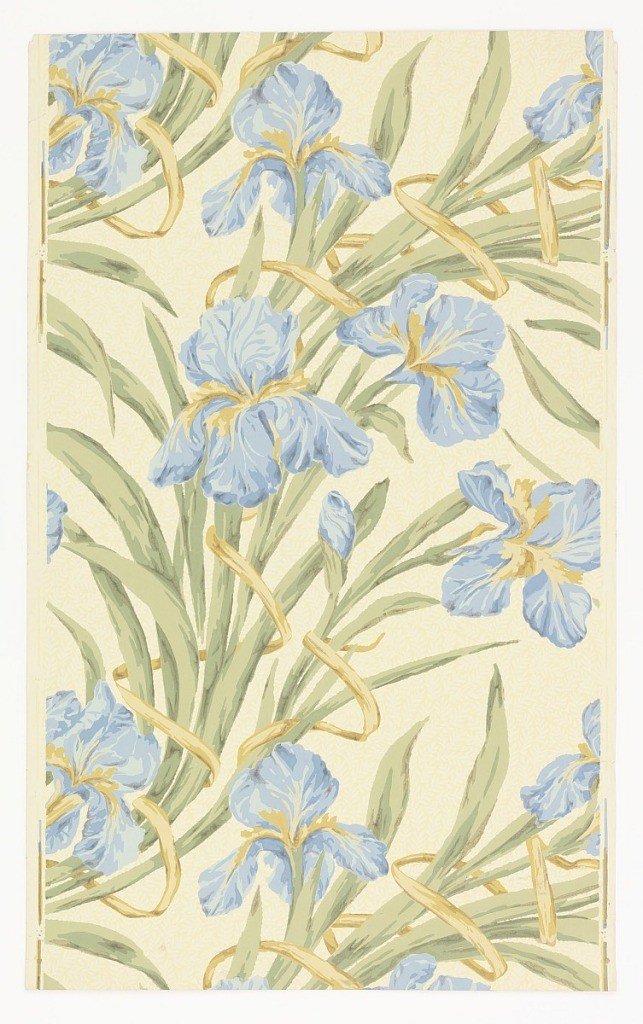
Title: Sidewall
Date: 1890–1920
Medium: Block-printed on paper
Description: Realistic rendering of purple-blue iris, green leaves, on cream ground.

NOTE: 34 duplicates in W131 (61:1:1)